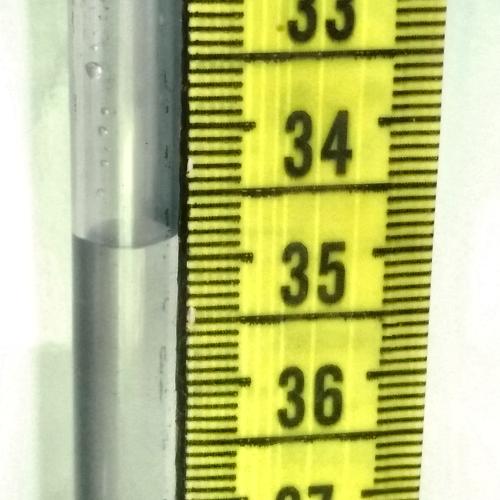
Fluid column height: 34.9 cm